Question: I have a custom UISlider but in iOS 6 there is a problem with the setMinimumTrackImage which as can be seen gets resized instead of clipped as it happened with iOS 5 and 4.
I have tried making the images stretchable adding the 'stretchableImageWithLeftCapWidth: 20 topCapHeight: 0];' when creating the images but the result is even worse, more or less when the thumb button reaches the LeftCapWidth size the image switches form the MinimumTrackImage to the
MaximumTrackImage. The solution I've found is to use a transparent png for the MinimumTrackImage and the actual MinimumTrackImage as a bgcolor.
I would like to know if someone else has encountered this issue and if he has a proper way to solve it. Thanks in advance.
Code:
'''
maxImage=[UIImage imageWithContentsOfFile:[[NSBundle mainBundle] pathForResource:maxImageName ofType:@"png"]];
minImage=[UIImage imageWithContentsOfFile:[[NSBundle mainBundle] pathForResource:minImageName ofType:@"png"]];
[_scaleSlider setMinimumTrackImage:minImage forState:UIControlStateNormal];
[_scaleSlider setMaximumTrackImage:maxImage forState:UIControlStateNormal];
'''

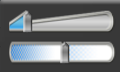
Answer: use 'resizableImageWithCapInsets:<#(UIEdgeInsets)#>' instead of 'stretchableImageWithLeftCapWidth:<#(NSInteger)#> topCapHeight:<#(NSInteger)#>'
It will solve your problem